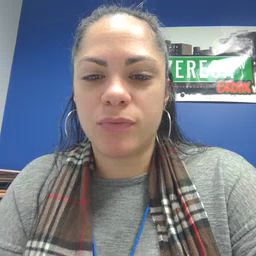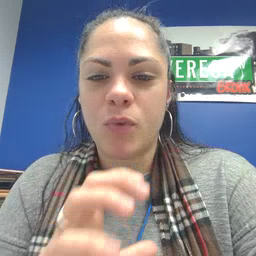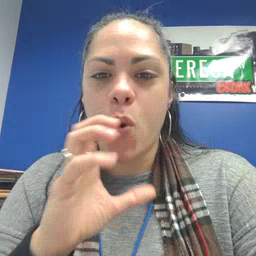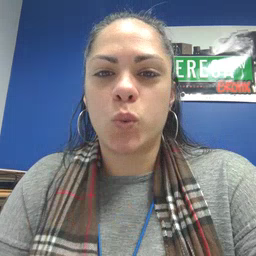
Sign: old